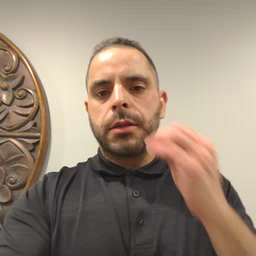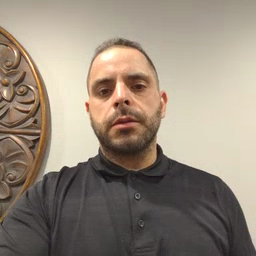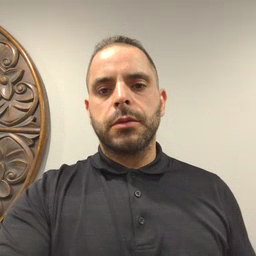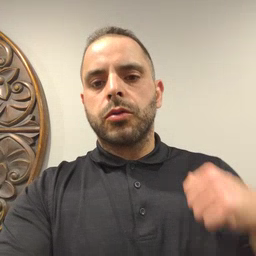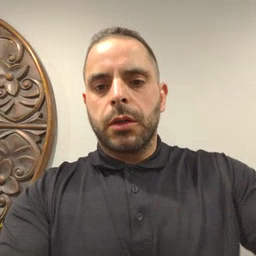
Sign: jacket